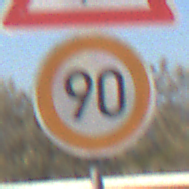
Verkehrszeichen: Geschwindigkeit90
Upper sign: FlugbetriebRechts
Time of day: MorningAfternoon
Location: Outdoor (Nature)
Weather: Clear
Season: NotSpecified
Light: Natural